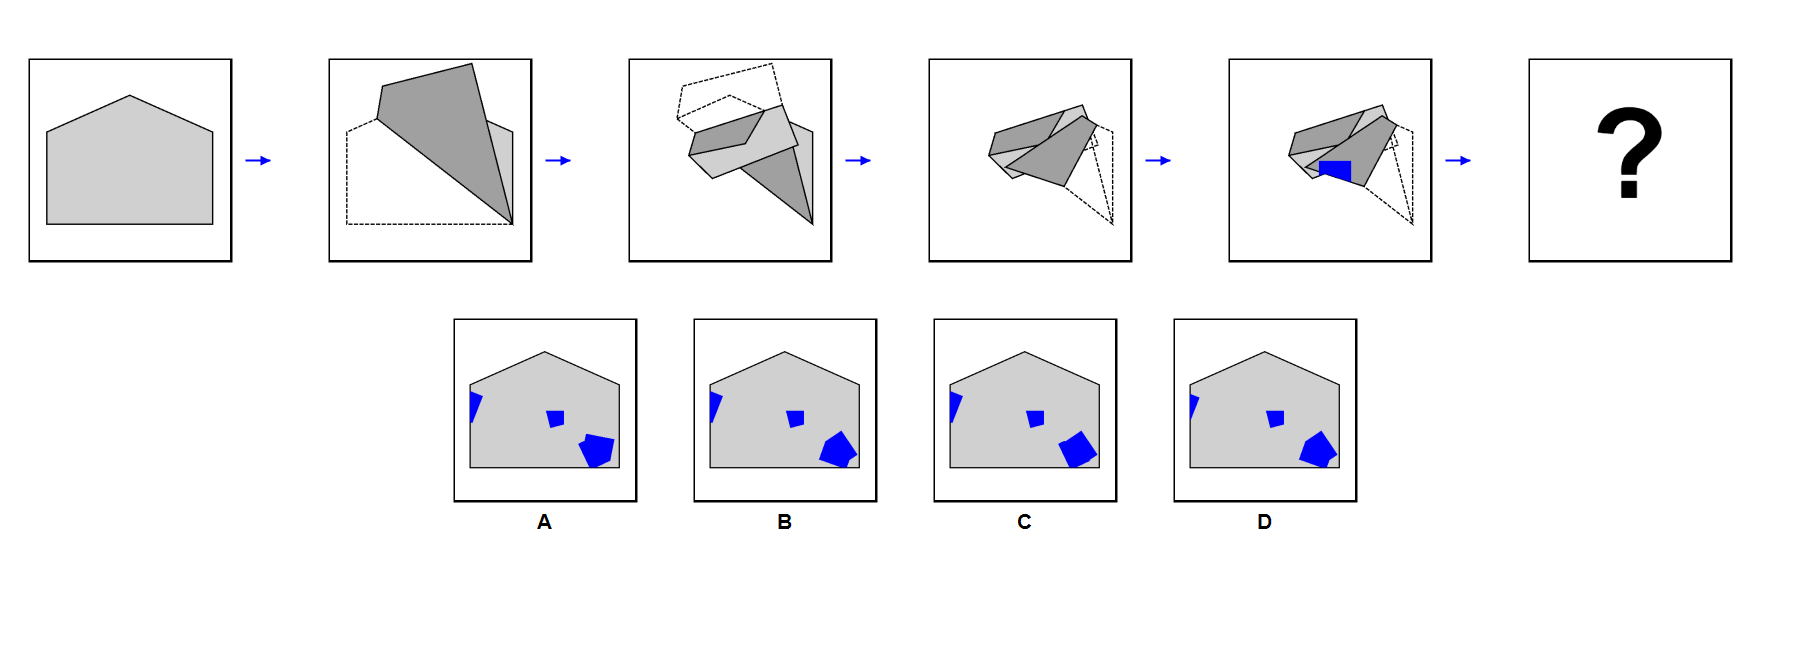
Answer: B